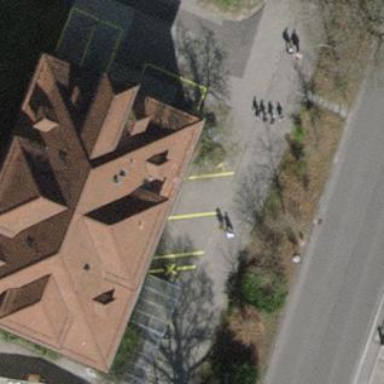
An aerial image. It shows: Hospital building with hipped roof.